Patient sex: F
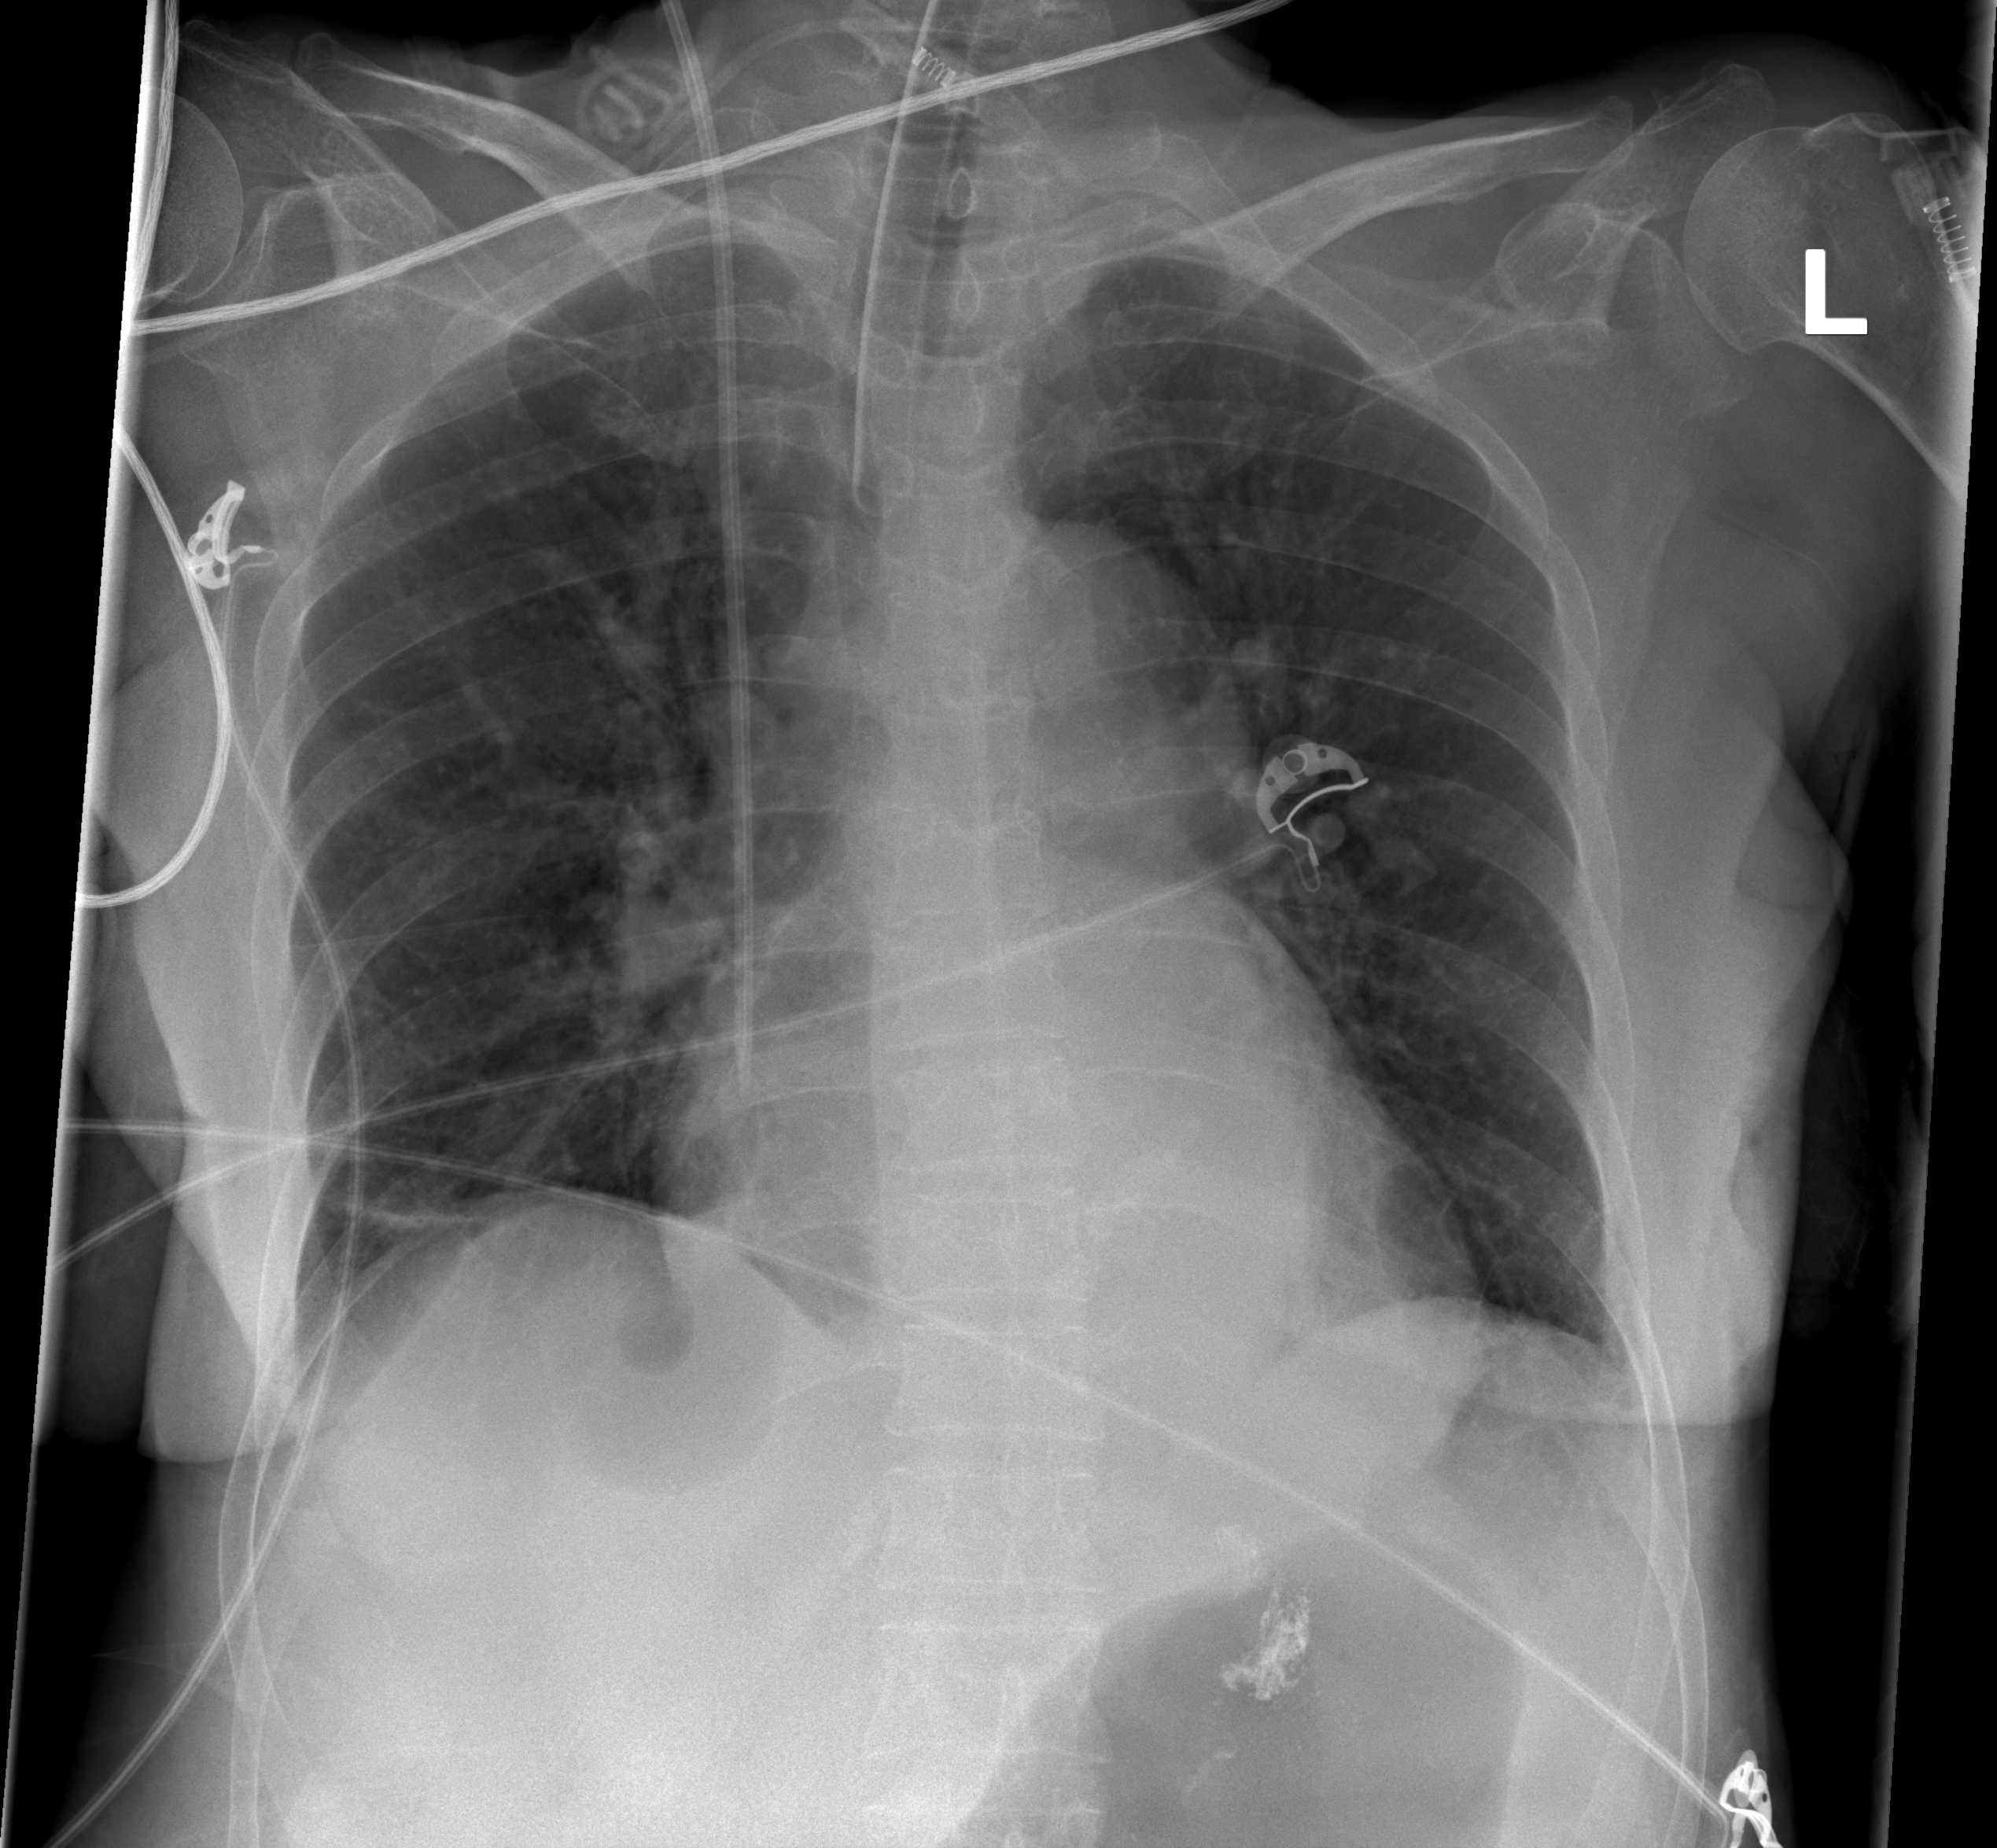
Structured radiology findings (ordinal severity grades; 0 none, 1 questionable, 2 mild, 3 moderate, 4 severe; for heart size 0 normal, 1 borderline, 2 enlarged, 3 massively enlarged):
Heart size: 2
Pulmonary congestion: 2
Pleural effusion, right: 2
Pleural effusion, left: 2
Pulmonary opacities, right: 0
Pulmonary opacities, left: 0
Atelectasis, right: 2
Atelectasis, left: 0